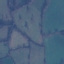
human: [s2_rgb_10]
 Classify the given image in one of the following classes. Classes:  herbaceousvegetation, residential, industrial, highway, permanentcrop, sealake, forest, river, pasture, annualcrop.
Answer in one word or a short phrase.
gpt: Pasture